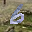
Label: 6